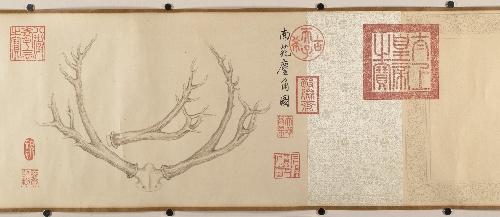
Title: 清 弘曆(乾隆皇帝) 鹿角雙幅 卷|Two Paintings of Deer Antlers
Artist: Qianlong Emperor
Artist bio: Chinese, (1711–1799; r. 1736–95)
Date: dated 1762 and 1767
Object type: Handscrolls
Classification: Paintings
Medium: Two handscrolls; ink and color on paper
Culture: China
Period: Qing dynasty (1644–1911)
Dimensions: a: 9 3/4 × 81 1/4 in. (24.8 × 206.4 cm)
b: 9 7/8 × 81 1/4 in. (25.1 × 206.4 cm)
Department: Asian Art
Credit line: John Stewart Kennedy Fund, 1913
Accession year: 1913
Repository: Metropolitan Museum of Art, New York, NY
Tags: Deer